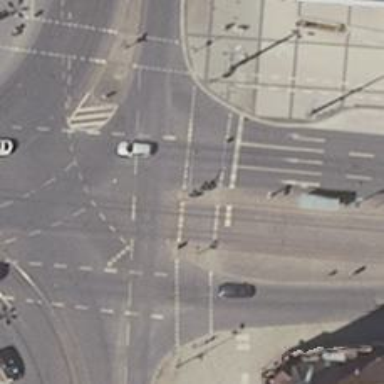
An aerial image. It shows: Road crossing with traffic signals.